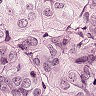
Metastatic tissue present: yes